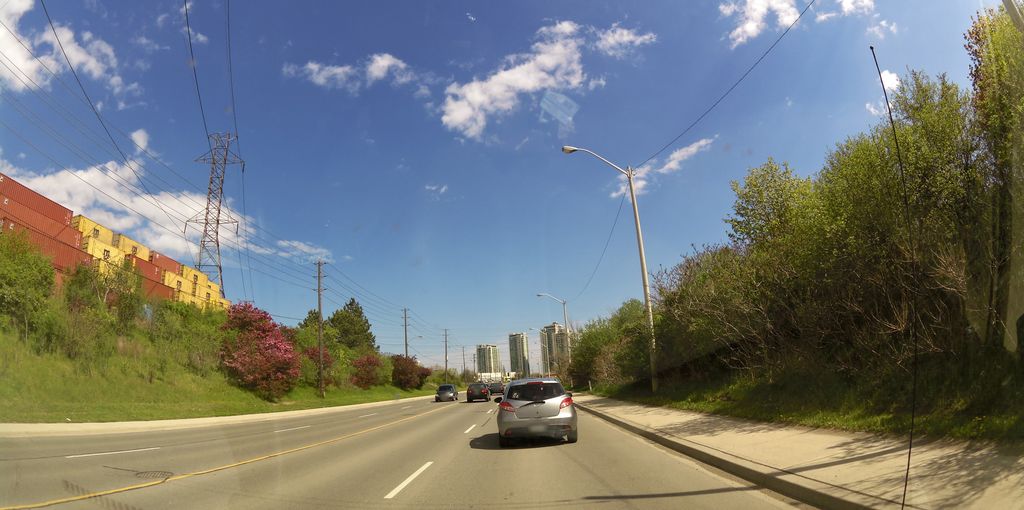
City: toronto